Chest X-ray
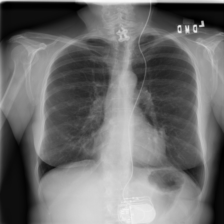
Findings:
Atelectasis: negative
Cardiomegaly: negative
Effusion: negative
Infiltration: negative
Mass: negative
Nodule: negative
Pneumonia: negative
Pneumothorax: negative
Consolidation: negative
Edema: negative
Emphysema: negative
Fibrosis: negative
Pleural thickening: negative
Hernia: negative